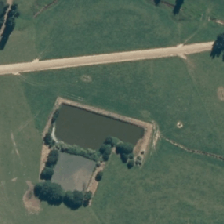
Land cover: lake_pond